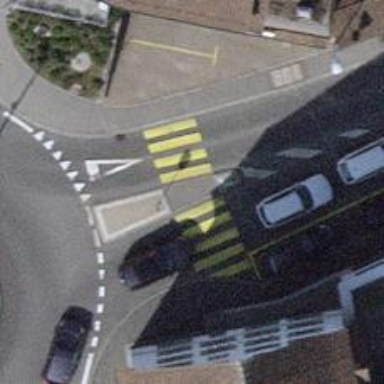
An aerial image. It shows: Uncontrolled crossing with zebra marking and island.